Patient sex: M
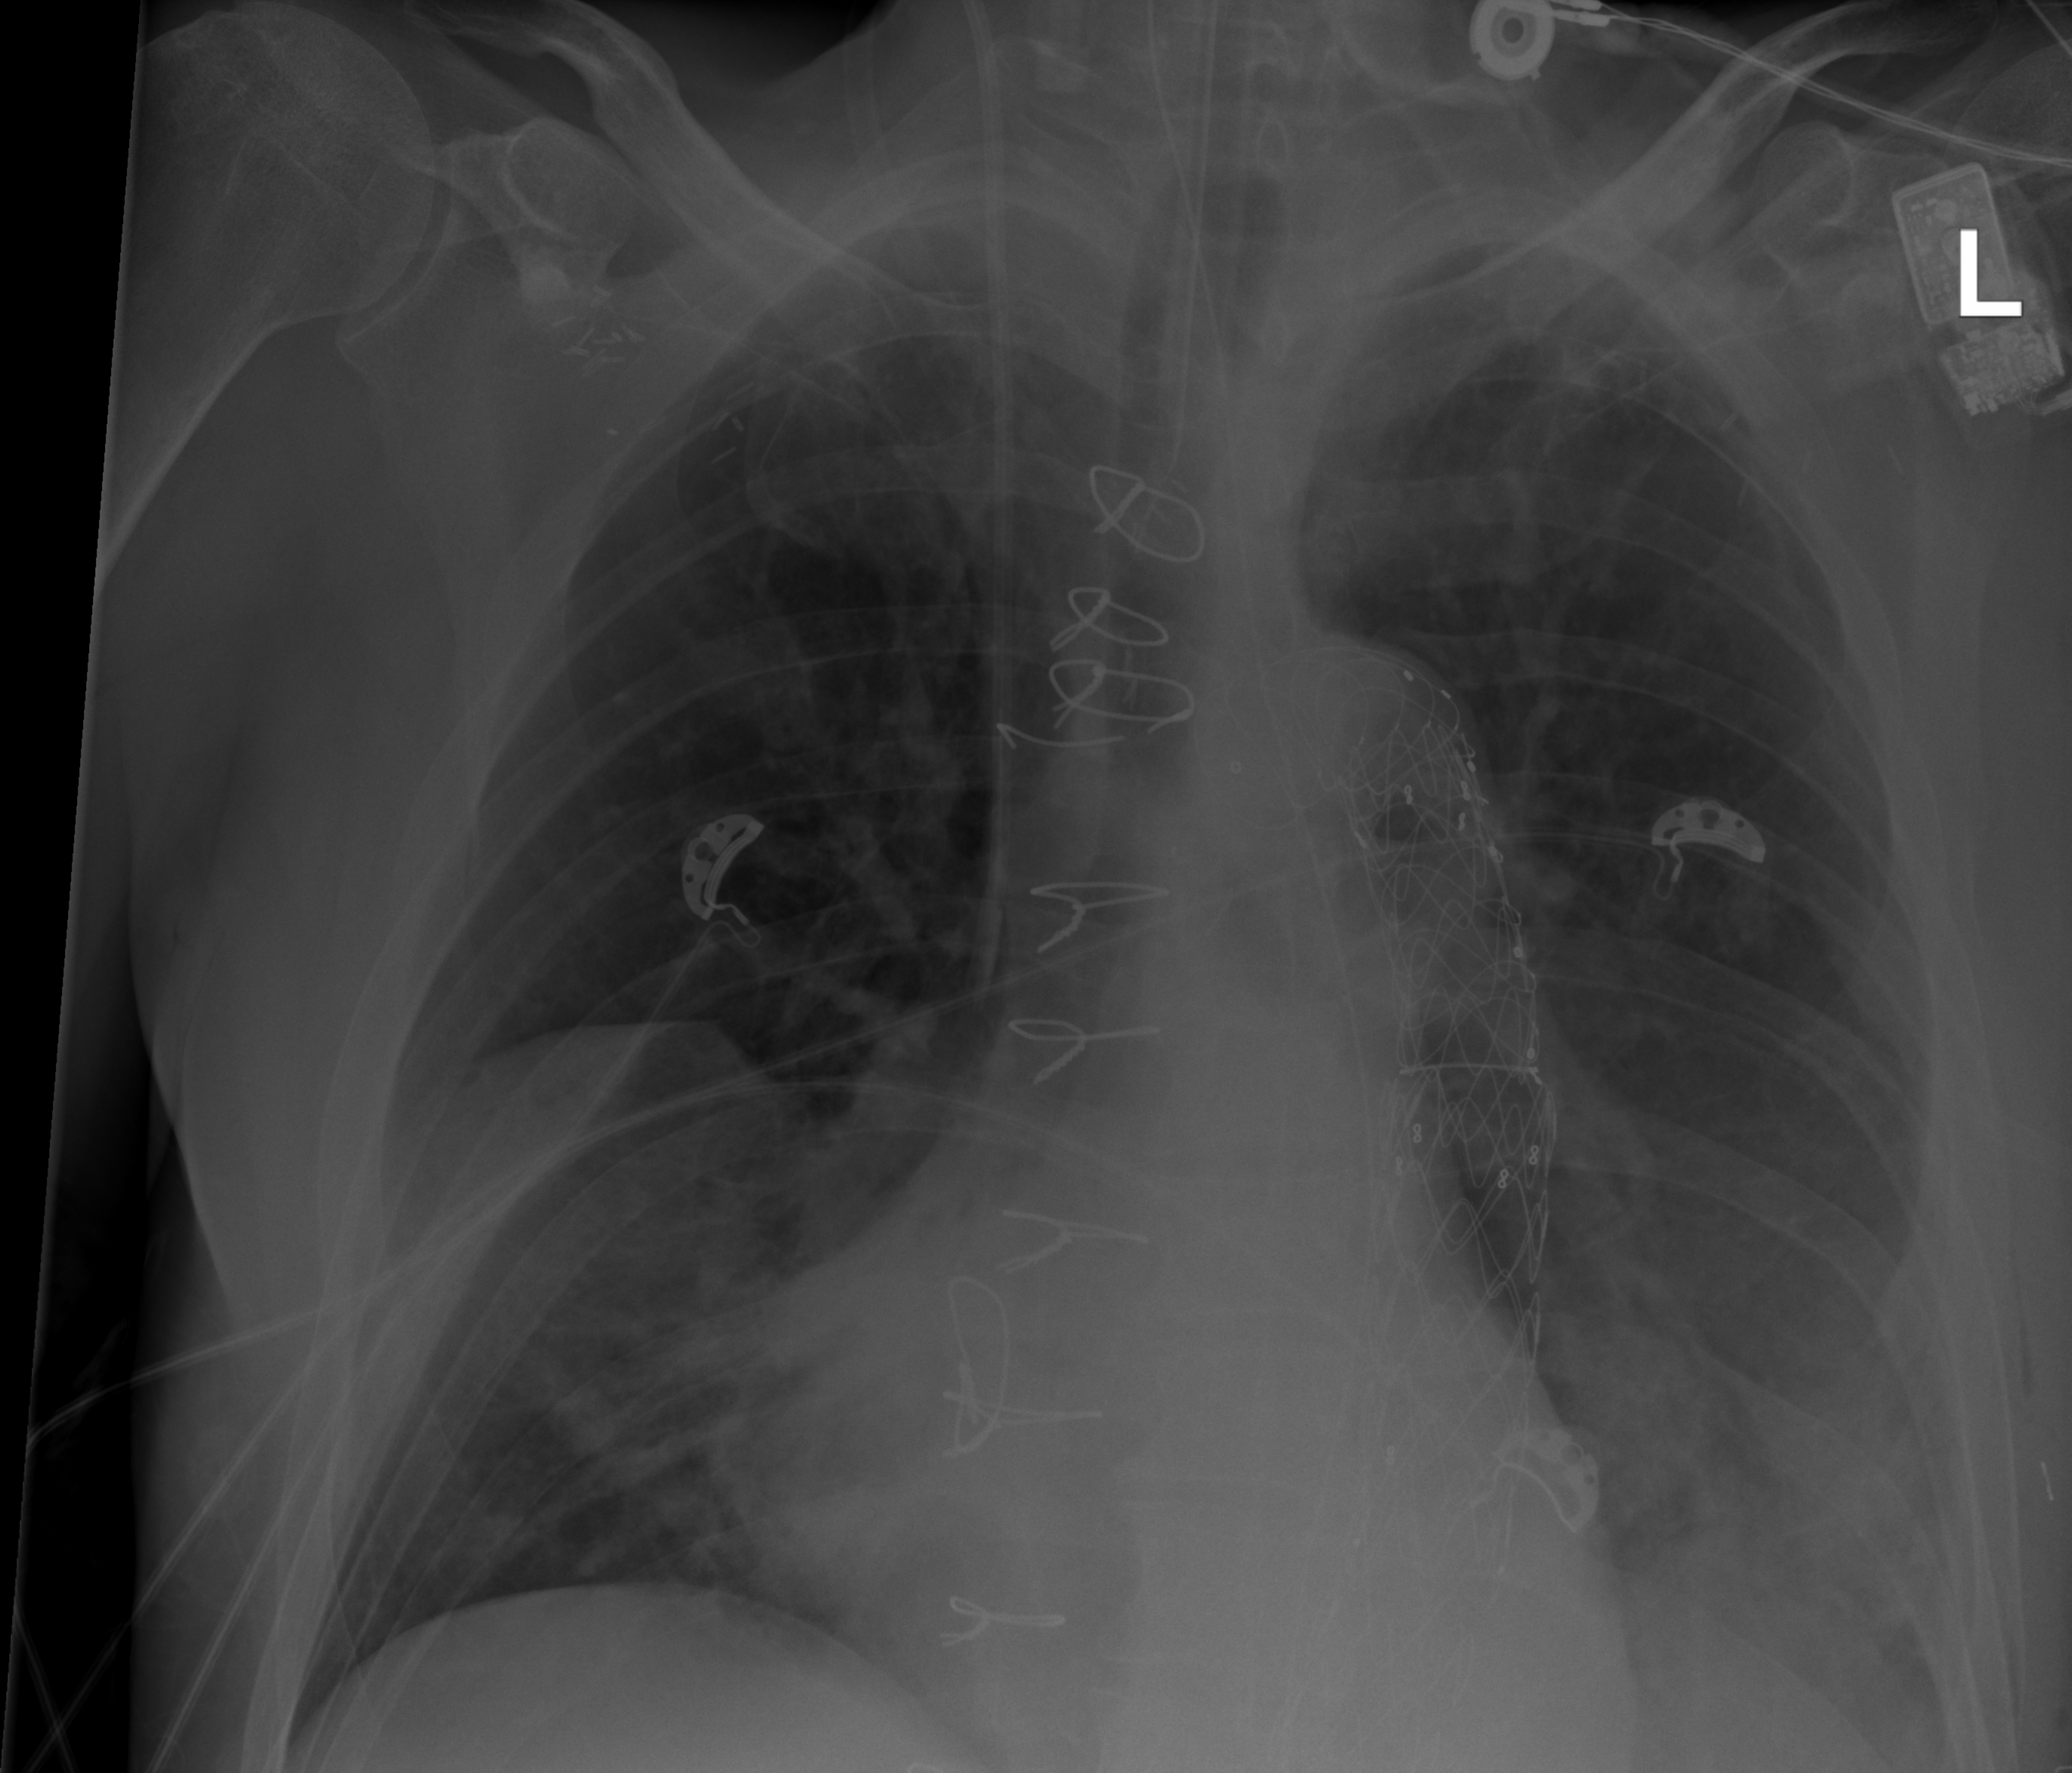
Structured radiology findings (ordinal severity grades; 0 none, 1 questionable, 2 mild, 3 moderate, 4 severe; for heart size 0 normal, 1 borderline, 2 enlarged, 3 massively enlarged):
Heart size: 0
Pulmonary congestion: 0
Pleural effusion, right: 2
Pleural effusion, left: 2
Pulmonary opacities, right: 0
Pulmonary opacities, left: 0
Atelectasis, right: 2
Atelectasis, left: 2